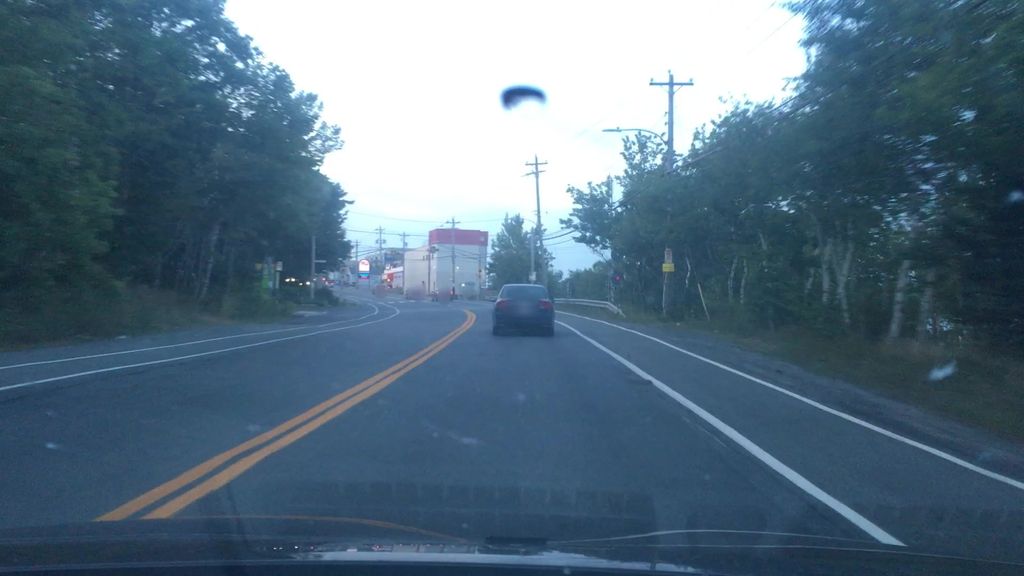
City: halifax